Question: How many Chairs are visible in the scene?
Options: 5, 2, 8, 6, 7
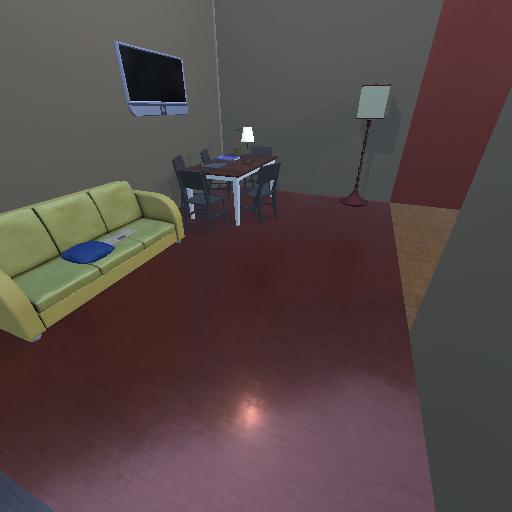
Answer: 5